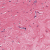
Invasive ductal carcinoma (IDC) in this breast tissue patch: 0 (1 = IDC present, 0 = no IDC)